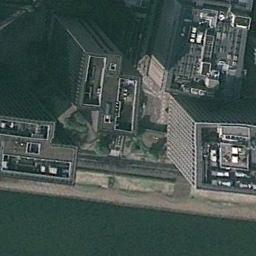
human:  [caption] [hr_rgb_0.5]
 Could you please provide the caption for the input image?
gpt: The commercial area is next to a river .

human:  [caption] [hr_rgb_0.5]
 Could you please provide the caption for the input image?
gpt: In a commercial area there are several tall buildings of different shapes and several roads with many cars  There is a river beside the buildings .

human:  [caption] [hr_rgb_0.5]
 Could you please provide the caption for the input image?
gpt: A commercial area with lots of high-rise buildings of different shapes and heights is next to the waters .

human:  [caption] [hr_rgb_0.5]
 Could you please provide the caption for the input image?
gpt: There is no traffic on the road .

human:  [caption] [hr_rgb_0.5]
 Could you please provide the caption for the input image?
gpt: Some buildings beside a river on a commercial area .